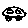
Label: car